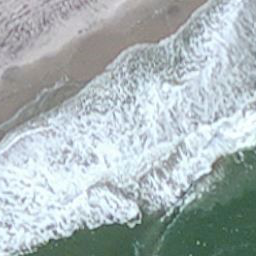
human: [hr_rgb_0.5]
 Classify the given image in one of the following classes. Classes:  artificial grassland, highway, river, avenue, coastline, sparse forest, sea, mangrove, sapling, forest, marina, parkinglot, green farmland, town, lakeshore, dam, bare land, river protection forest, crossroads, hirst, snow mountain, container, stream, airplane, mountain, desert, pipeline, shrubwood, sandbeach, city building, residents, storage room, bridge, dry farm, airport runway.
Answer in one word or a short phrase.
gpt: coastline